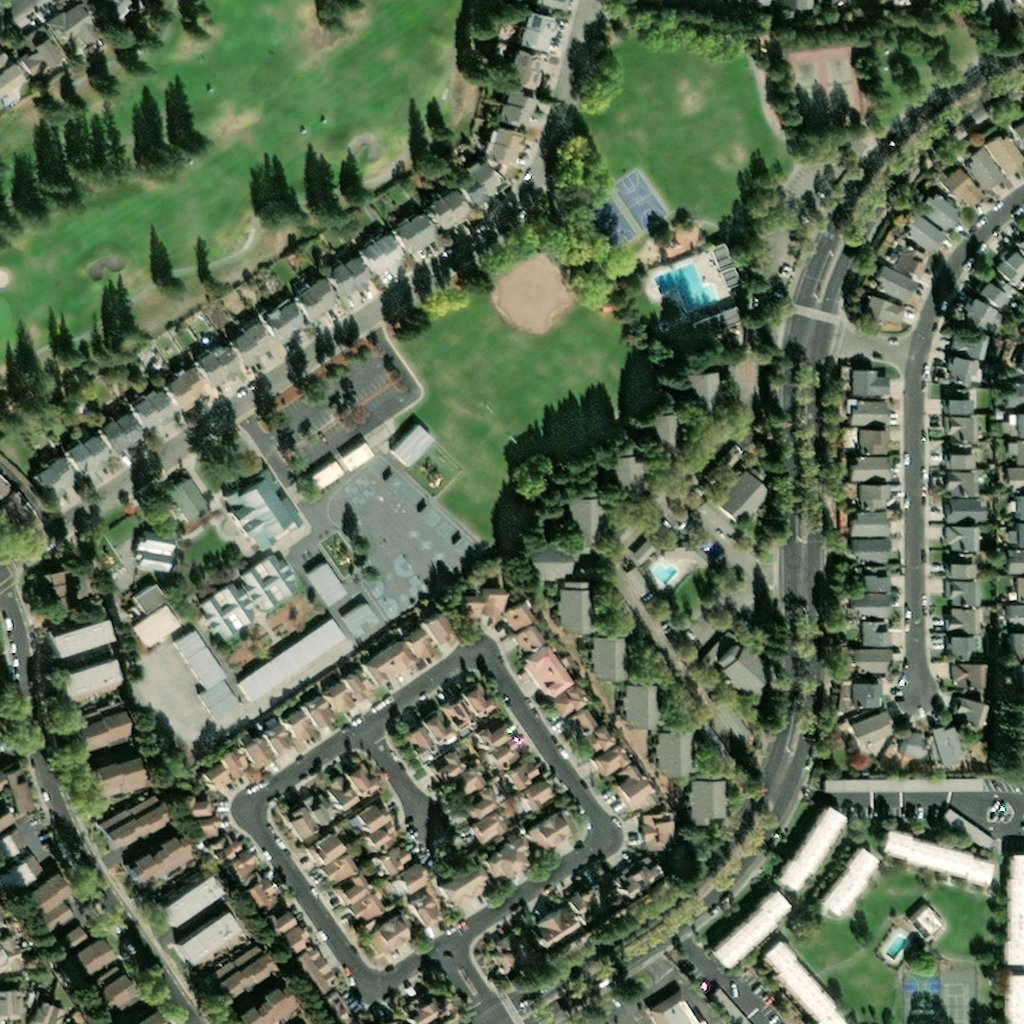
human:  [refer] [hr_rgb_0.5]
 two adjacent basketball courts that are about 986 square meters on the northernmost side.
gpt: <box>[[56, 15, 65, 24, 0]]</box>